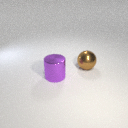
large brown metal sphere to the right of large purple metal cylinder